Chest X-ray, AP view. Patient: 56 years old, sex M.
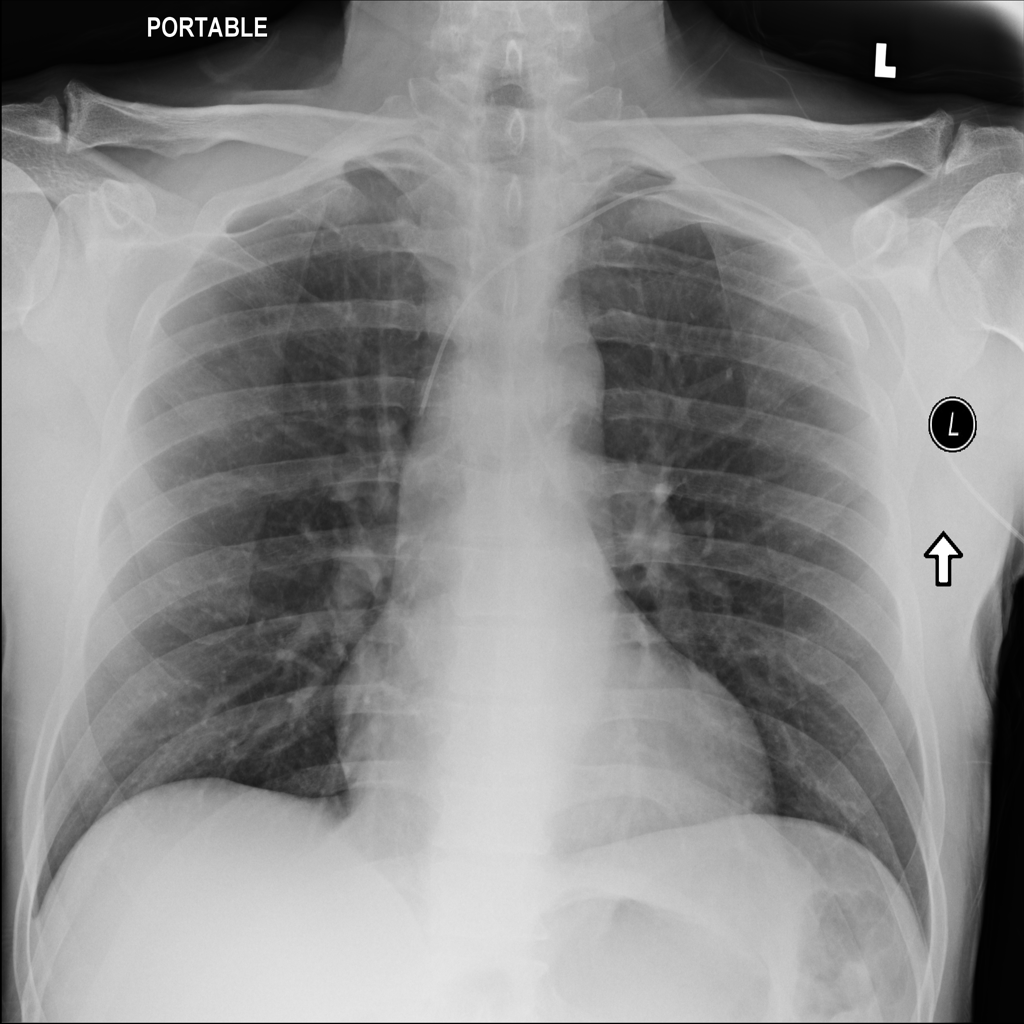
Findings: No Finding